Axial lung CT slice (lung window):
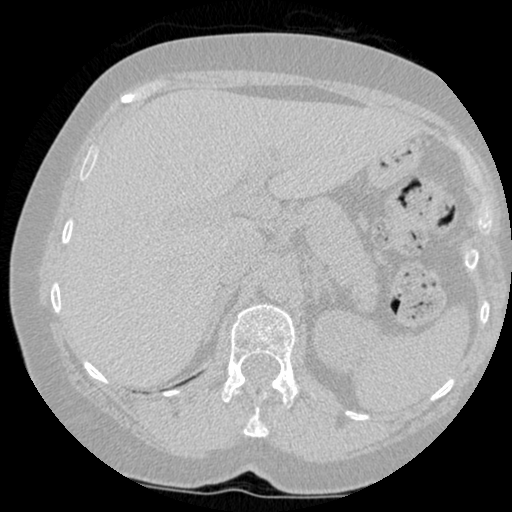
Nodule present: no